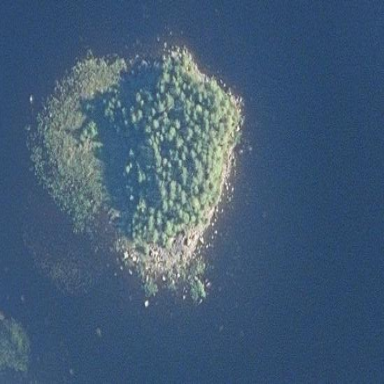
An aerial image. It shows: Islet.